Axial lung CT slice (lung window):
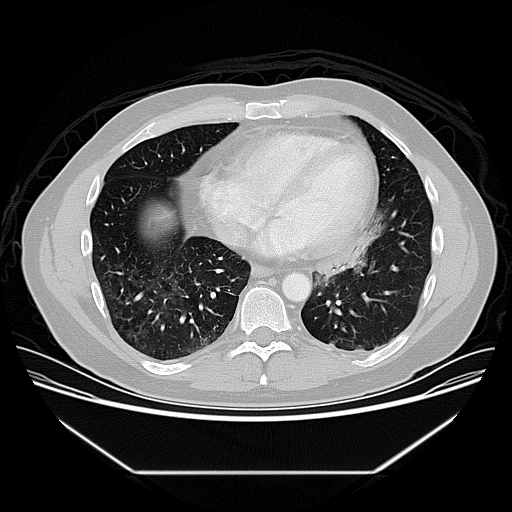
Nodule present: no